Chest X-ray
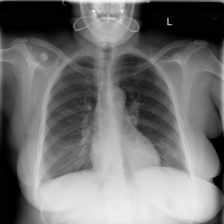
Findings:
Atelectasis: negative
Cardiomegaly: negative
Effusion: negative
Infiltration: negative
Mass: negative
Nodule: negative
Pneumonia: negative
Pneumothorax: negative
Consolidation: negative
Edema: negative
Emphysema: negative
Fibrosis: negative
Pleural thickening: negative
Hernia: negative